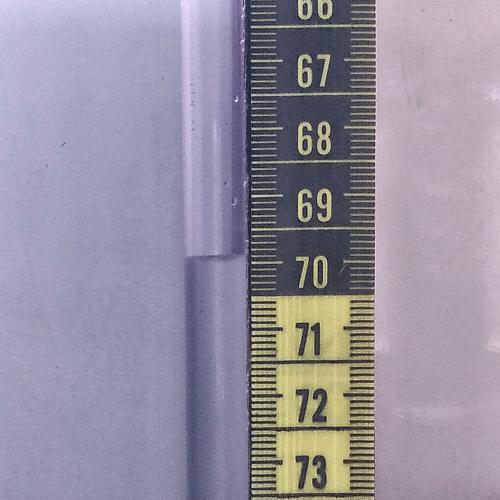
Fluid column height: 69.9 cm